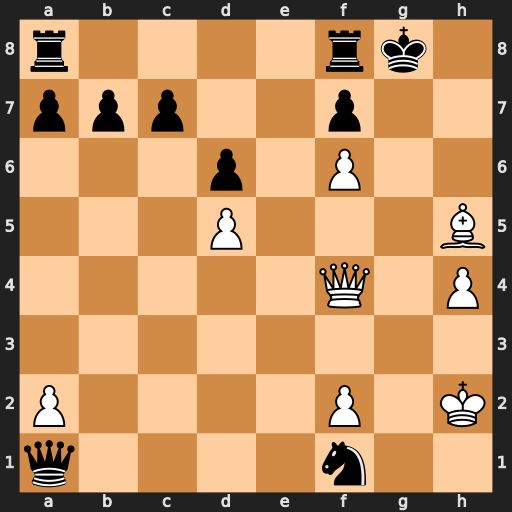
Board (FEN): r4rk1/ppp2p2/3p1P2/3P3B/5Q1P/8/P4P1K/q4n2
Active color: w
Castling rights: -
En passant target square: -
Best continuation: Kh3 Qc3+ f3 Qxf6 Qxf6